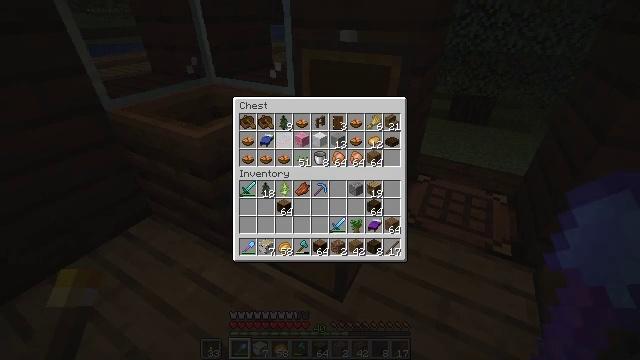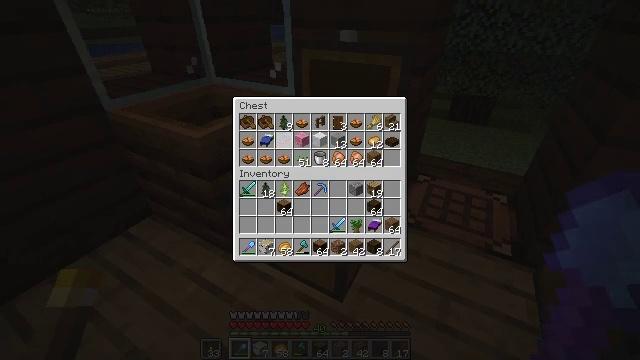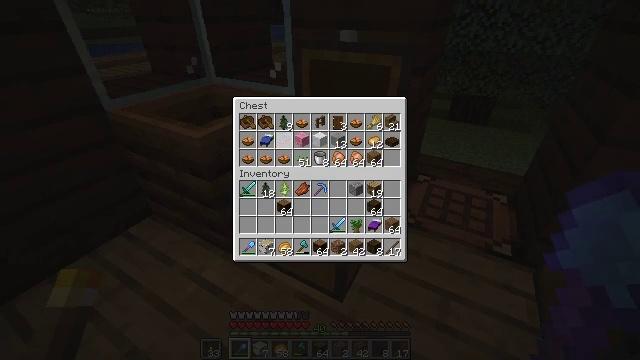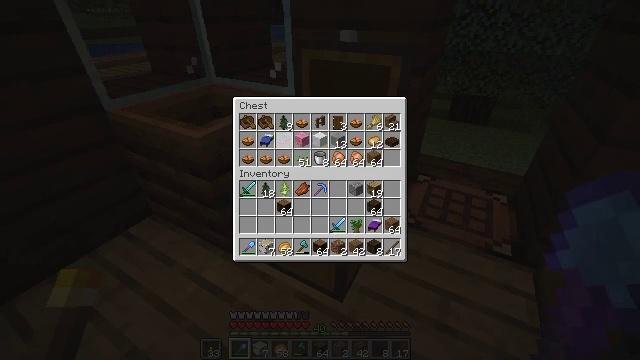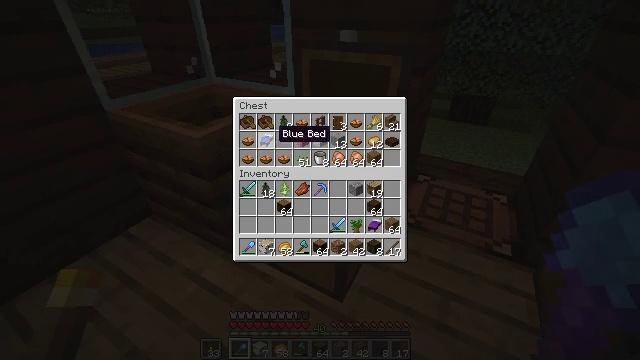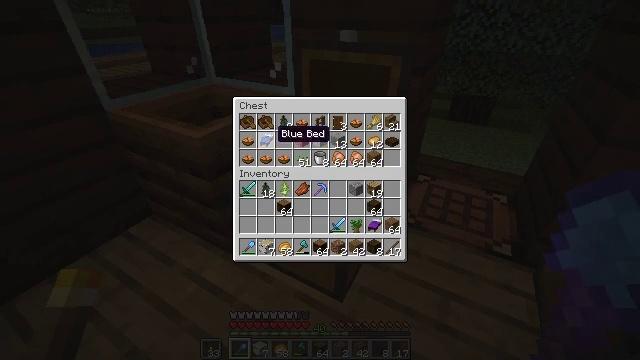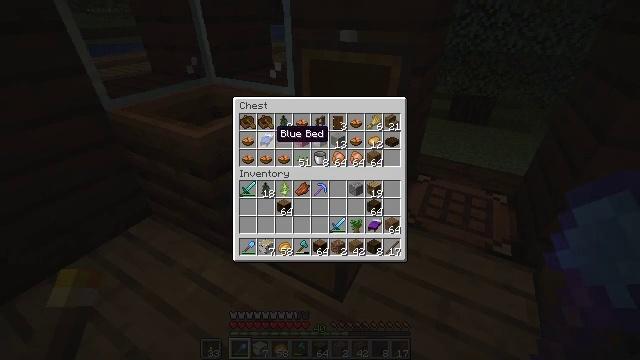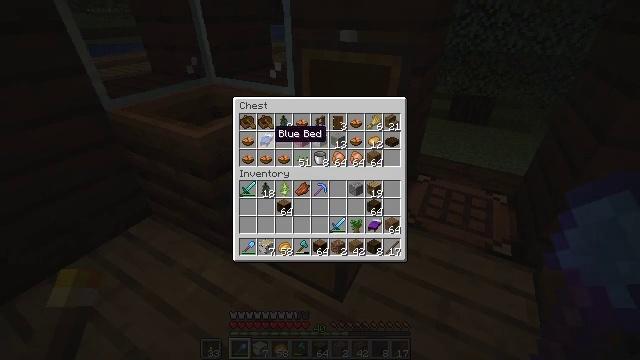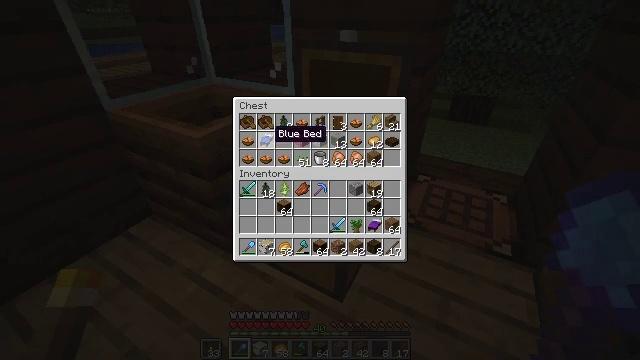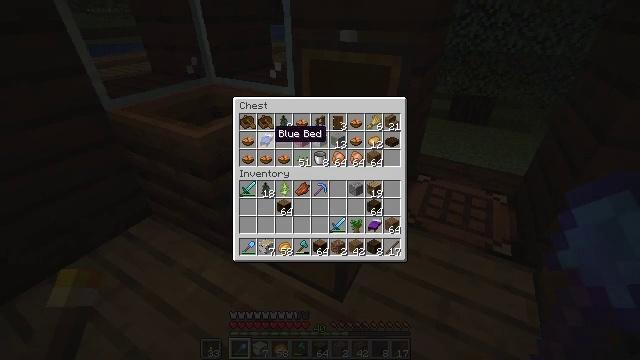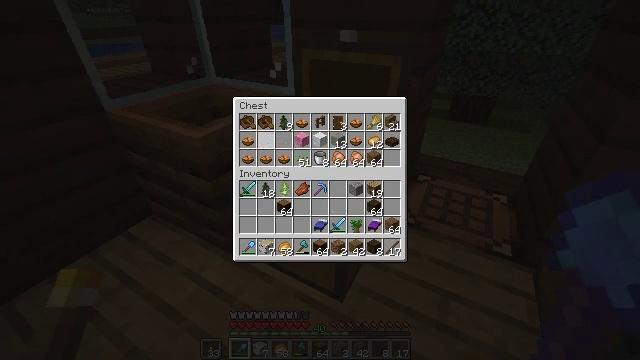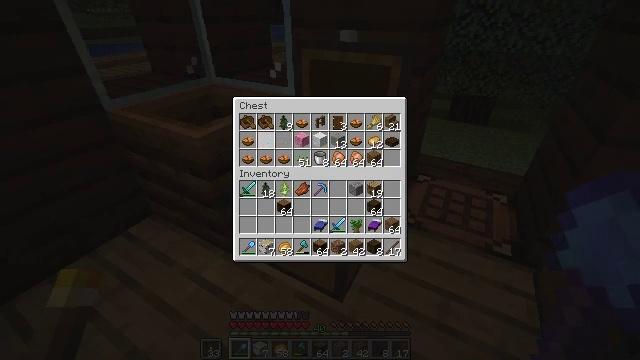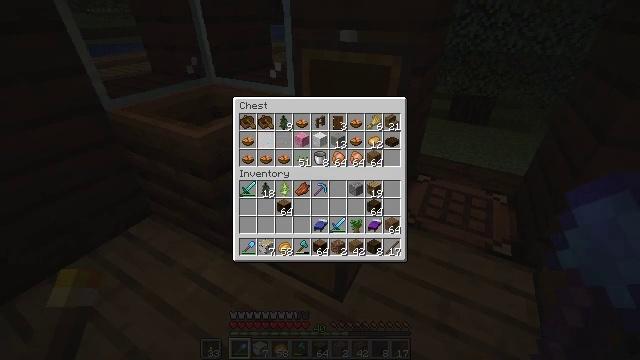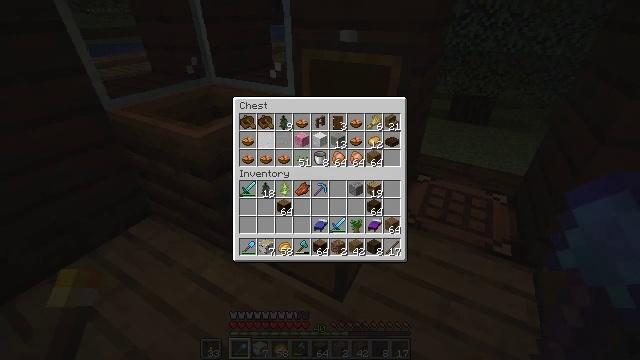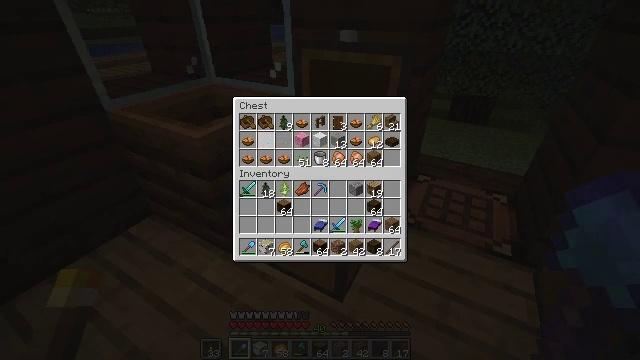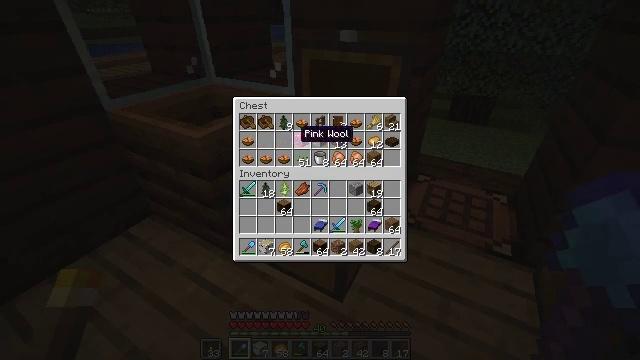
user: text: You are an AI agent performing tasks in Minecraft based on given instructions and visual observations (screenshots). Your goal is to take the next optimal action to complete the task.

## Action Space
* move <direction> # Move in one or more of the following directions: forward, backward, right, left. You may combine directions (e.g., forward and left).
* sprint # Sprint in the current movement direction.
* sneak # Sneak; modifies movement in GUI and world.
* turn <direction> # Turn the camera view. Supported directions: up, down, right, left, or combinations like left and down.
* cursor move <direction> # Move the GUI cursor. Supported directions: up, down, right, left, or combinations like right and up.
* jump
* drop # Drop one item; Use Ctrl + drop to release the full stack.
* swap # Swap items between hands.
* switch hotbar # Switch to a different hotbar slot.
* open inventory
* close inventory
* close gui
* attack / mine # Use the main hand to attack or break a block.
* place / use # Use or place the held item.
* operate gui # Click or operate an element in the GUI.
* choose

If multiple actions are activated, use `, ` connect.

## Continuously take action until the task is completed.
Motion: motion action
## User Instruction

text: Get a light gray bed by using the crafting recipe.
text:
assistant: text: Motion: sneak, operate gui
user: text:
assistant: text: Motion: sneak
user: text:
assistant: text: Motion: sneak, cursor move left
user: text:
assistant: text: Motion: sneak
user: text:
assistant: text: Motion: sneak
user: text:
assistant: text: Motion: sneak
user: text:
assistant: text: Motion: sneak
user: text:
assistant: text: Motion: sneak
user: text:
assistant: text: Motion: sneak
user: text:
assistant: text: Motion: sneak, operate gui
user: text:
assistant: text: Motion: sneak, operate gui
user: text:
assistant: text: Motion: sneak
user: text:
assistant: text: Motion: sneak
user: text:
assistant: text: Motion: sneak
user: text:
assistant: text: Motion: sneak, cursor move right
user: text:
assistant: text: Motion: sneak, cursor move right
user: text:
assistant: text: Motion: sneak, cursor move right
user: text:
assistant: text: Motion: sneak, cursor move right
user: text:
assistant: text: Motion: sneak, cursor move right
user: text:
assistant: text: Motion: sneak, cursor move right
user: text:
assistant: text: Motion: sneak
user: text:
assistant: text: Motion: sneak
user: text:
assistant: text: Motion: sneak
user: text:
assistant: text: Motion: sneak
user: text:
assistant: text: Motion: cursor move down
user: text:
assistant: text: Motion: cursor move down
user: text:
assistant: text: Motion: no_op
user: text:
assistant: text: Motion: no_op
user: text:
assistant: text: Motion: no_op
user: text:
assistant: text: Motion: no_op